Question:
Hello, through some research around here and other sites, I've made a rounded edges button.
'''
protected override void OnPaint(PaintEventArgs e)
{
base.OnPaint(e);
Rectangle Rect = new Rectangle(0, 0, this.Width, this.Height);
GraphicsPath GraphPath = new GraphicsPath();
GraphPath.AddArc(Rect.X, Rect.Y, 50, 50, 180, 90);
GraphPath.AddArc(Rect.X + Rect.Width - 50, Rect.Y, 50, 50, 270, 90);
GraphPath.AddArc(Rect.X + Rect.Width - 50, Rect.Y + Rect.Height - 50, 50, 50, 0, 90);
GraphPath.AddArc(Rect.X, Rect.Y + Rect.Height - 50, 50, 50, 90, 90);
this.Region = new Region(GraphPath);
}
'''
The problem I'm facing is the button's "blue highlight": It shows on most of the button, but it doesn't show on the rounded edges, so my button is part highlighted and part non-highlighted (on the edges). What could I do to solve this? Thank you.
PS: I can't use WPF. The application is for an very old computer; so, please, don't suggest it. Also, the client doesn't have the money to get a newer computer.
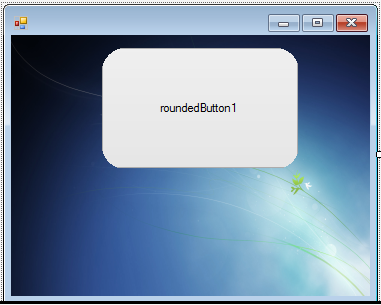
Answer: This is a quick one, you may want to fine tune things and optimize quite a few details..
'''
class RoundedButton : Button
{
GraphicsPath GetRoundPath(RectangleF Rect, int radius)
{
float r2 = radius / 2f;
GraphicsPath GraphPath = new GraphicsPath();
GraphPath.AddArc(Rect.X, Rect.Y, radius, radius, 180, 90);
GraphPath.AddLine(Rect.X + r2, Rect.Y, Rect.Width - r2, Rect.Y);
GraphPath.AddArc(Rect.X + Rect.Width - radius, Rect.Y, radius, radius, 270, 90);
GraphPath.AddLine(Rect.Width, Rect.Y + r2, Rect.Width, Rect.Height - r2);
GraphPath.AddArc(Rect.X + Rect.Width - radius,
Rect.Y + Rect.Height - radius, radius, radius, 0, 90);
GraphPath.AddLine(Rect.Width - r2, Rect.Height, Rect.X + r2, Rect.Height);
GraphPath.AddArc(Rect.X, Rect.Y + Rect.Height - radius, radius, radius, 90, 90);
GraphPath.AddLine(Rect.X, Rect.Height - r2, Rect.X, Rect.Y + r2);
GraphPath.CloseFigure();
return GraphPath;
}
protected override void OnPaint(PaintEventArgs e)
{
base.OnPaint(e);
RectangleF Rect = new RectangleF(0, 0, this.Width, this.Height);
using (GraphicsPath GraphPath = GetRoundPath(Rect, 50))
{
this.Region = new Region(GraphPath);
using (Pen pen = new Pen(Color.CadetBlue, 1.75f))
{
pen.Alignment = PenAlignment.Inset;
e.Graphics.DrawPath(pen, GraphPath);
}
}
}
}
'''
Obviously, since we have a class we can cache the 'GraphicsPath' in a class variable. And of course you pick the color..